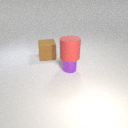
large brown rubber cube behind small purple metal cylinder